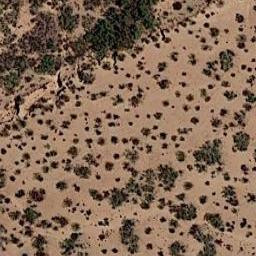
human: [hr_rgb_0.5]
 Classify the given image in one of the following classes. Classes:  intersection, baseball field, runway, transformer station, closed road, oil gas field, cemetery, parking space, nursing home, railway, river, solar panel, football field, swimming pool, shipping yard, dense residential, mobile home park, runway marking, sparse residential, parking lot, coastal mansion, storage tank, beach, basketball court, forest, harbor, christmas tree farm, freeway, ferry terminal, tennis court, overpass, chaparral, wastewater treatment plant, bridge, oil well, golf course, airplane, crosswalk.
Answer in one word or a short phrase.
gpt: chaparral